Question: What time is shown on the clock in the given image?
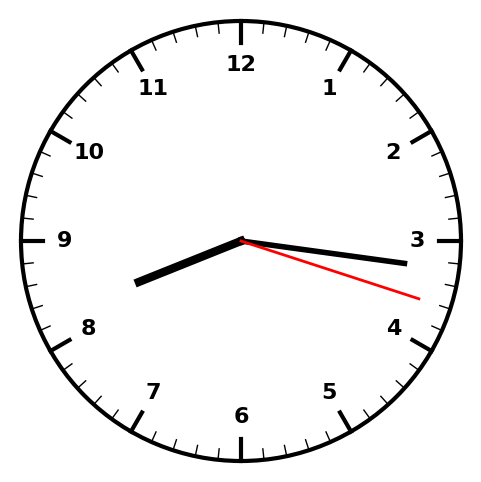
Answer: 08:16:18